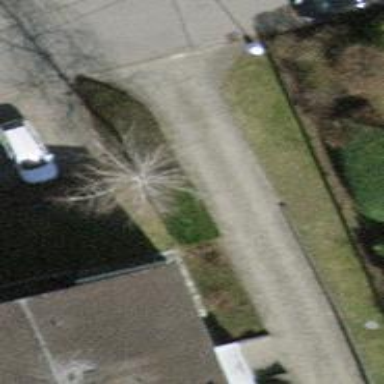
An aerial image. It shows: Urban environment with evergreen needle-leaved trees.